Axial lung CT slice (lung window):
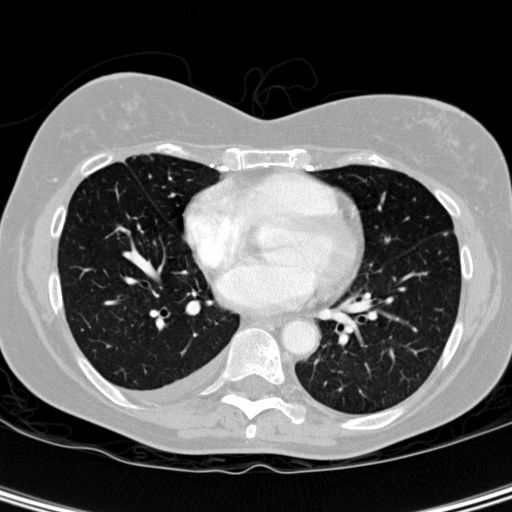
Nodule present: no